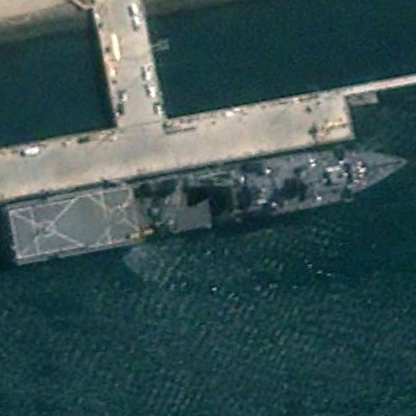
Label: combat